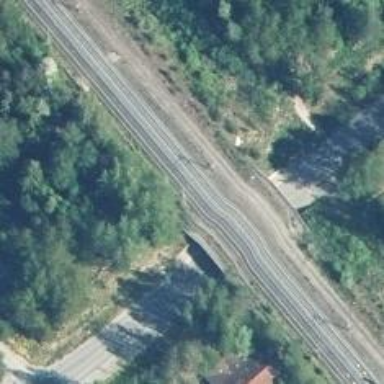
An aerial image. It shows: Bridge with continuous railway tracks that are electrified through contact line.